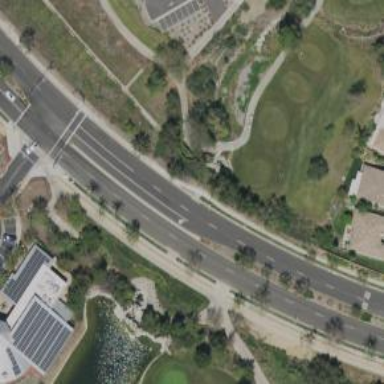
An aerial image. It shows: Service road designated as golf cart path.